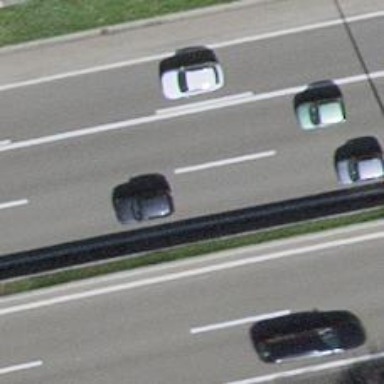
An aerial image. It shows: Tunnel on the asphalt motorway.